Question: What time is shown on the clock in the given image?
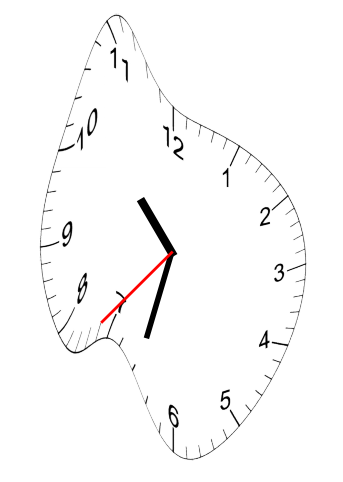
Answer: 10:32:37